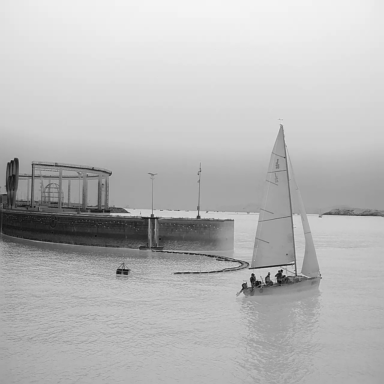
There is a sailboat in the infrared image.